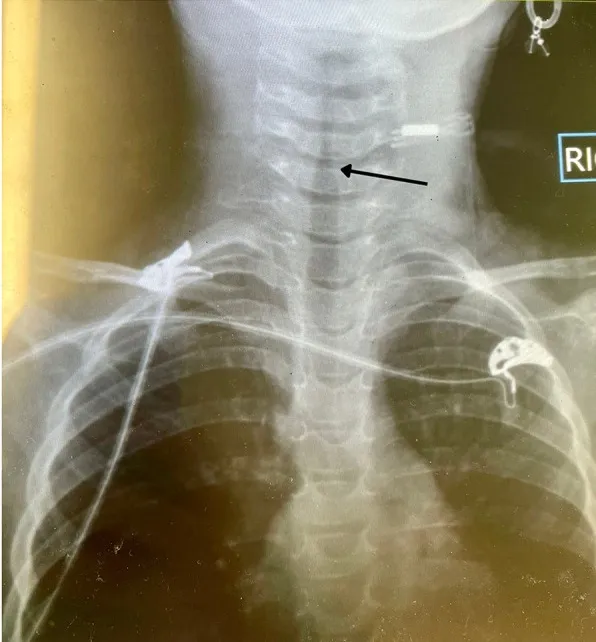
Two years old male with thermal injury-induced epiglottitis. Photograph of lateral neck radiology showing a positive steeple sign.
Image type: radiology (x_ray)